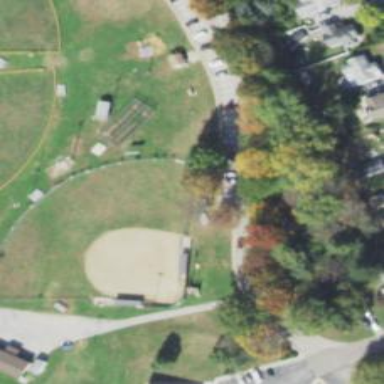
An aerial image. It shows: Softball pitch for leisure and sport activities.